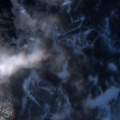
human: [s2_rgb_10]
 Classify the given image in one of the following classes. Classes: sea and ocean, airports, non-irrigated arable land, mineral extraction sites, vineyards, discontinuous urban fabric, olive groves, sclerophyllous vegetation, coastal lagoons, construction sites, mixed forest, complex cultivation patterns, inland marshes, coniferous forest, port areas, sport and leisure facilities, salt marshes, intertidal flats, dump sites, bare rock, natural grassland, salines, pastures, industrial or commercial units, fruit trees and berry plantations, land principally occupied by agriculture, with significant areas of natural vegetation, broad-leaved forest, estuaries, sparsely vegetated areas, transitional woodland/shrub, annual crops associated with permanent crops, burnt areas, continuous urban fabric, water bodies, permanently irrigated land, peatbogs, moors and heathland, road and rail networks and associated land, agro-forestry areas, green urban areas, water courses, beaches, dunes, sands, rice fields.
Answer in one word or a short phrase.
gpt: coniferous forest, moors and heathland, transitional woodland/shrub, sparsely vegetated areas